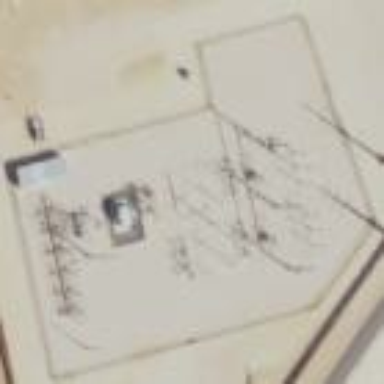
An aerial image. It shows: Distribution substation surrounded by fence.